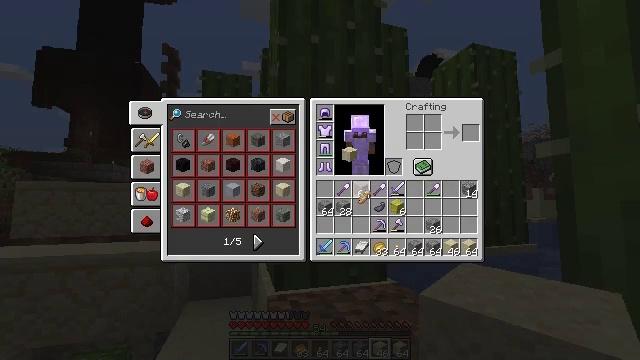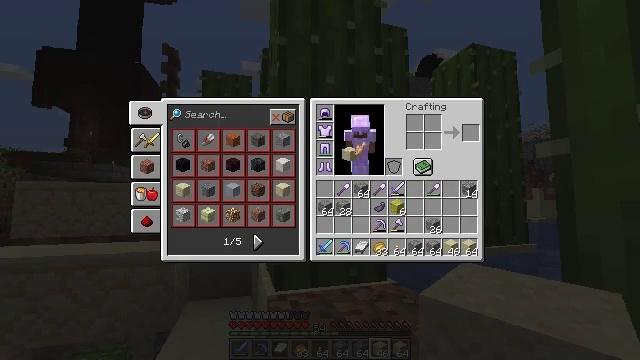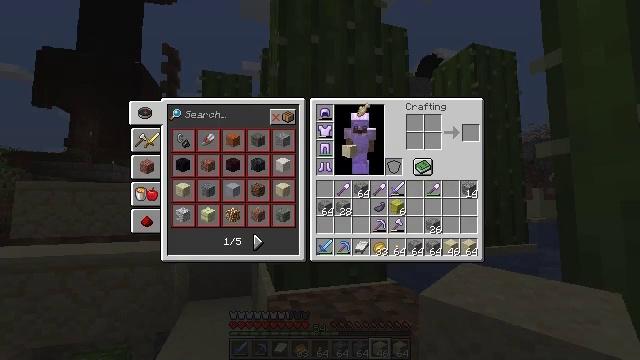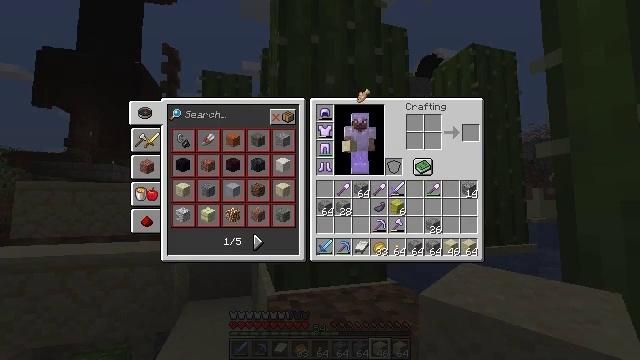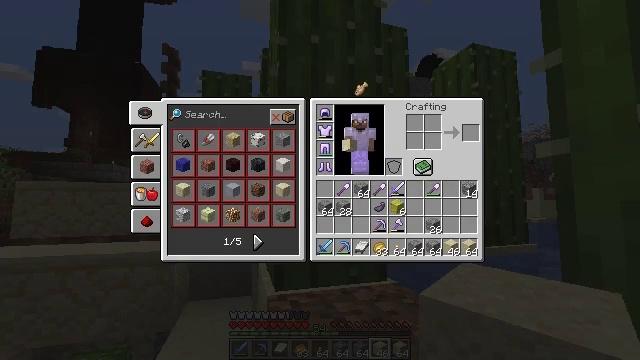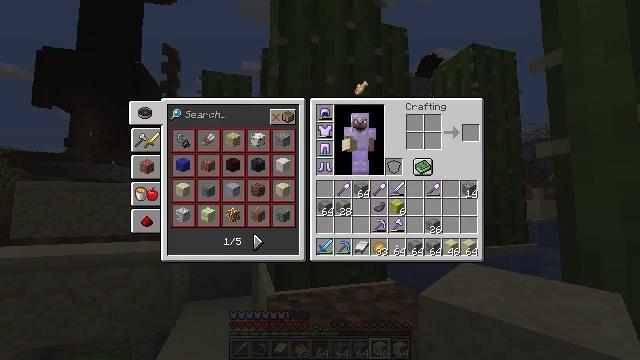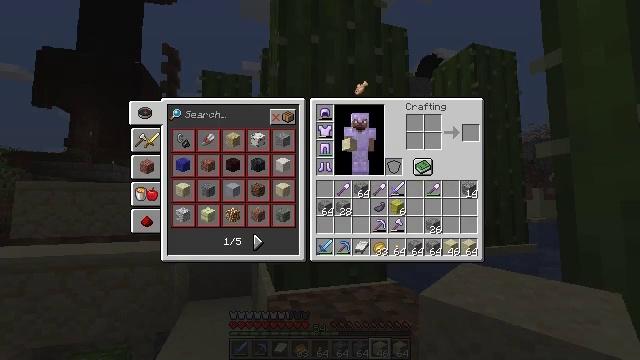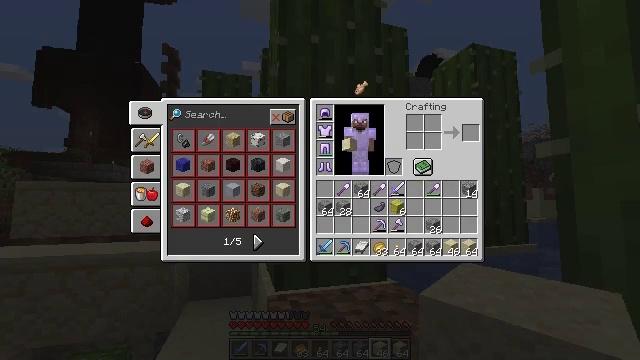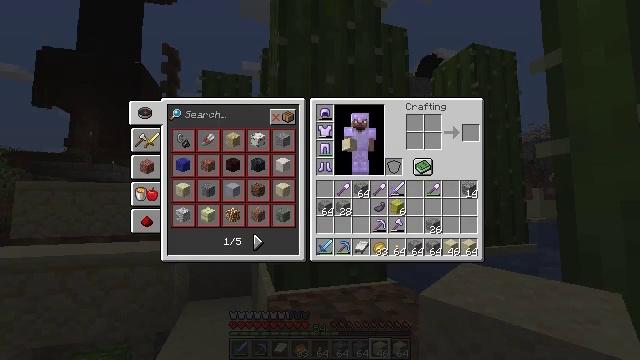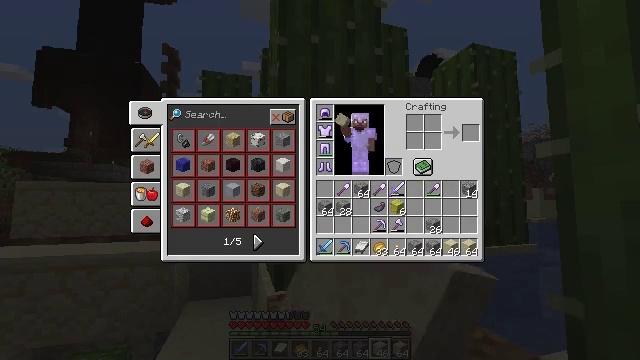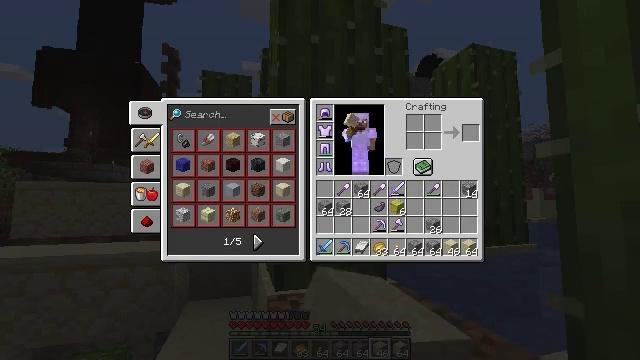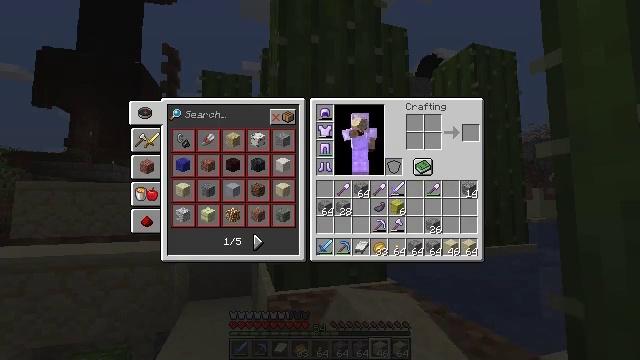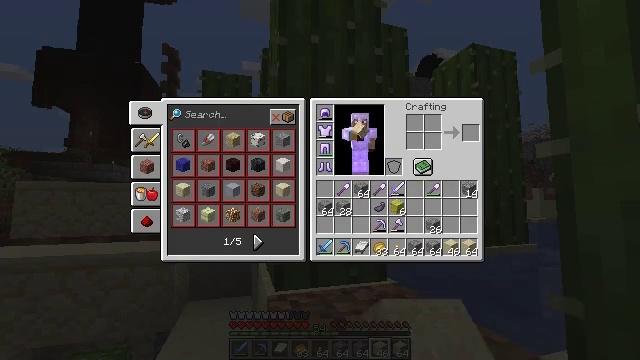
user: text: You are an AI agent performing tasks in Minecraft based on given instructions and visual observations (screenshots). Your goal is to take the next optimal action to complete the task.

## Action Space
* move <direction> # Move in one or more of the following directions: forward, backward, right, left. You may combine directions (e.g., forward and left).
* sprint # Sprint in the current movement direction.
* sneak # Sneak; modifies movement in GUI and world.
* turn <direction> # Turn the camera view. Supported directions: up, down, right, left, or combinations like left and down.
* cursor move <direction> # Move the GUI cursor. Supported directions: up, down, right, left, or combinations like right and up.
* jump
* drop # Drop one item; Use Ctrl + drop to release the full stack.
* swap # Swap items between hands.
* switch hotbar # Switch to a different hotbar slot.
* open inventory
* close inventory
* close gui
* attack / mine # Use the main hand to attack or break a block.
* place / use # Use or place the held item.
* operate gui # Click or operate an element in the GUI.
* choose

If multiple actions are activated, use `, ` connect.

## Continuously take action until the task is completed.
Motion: motion action
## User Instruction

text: Drop a cod.
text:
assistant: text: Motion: cursor move up
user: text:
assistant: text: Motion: cursor move up
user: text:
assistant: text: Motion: cursor move up
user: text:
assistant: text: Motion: cursor move up
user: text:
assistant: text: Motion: no_op
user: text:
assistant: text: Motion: operate gui
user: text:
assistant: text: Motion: operate gui
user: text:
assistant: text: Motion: no_op
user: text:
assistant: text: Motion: no_op
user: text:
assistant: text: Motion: no_op
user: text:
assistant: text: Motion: no_op
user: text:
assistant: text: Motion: no_op
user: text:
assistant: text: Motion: no_op